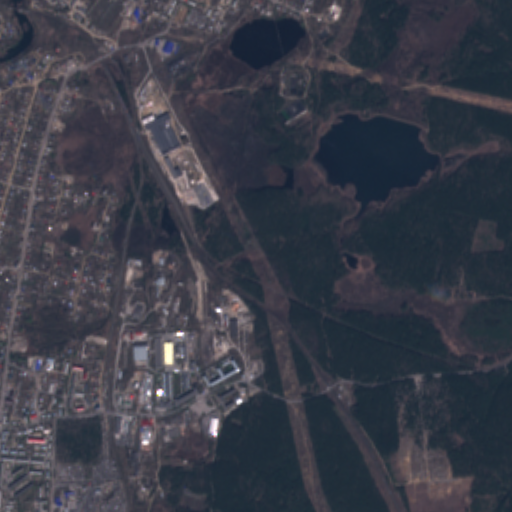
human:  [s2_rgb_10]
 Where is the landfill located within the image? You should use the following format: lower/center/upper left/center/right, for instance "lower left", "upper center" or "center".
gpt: There is no landfill in the image.